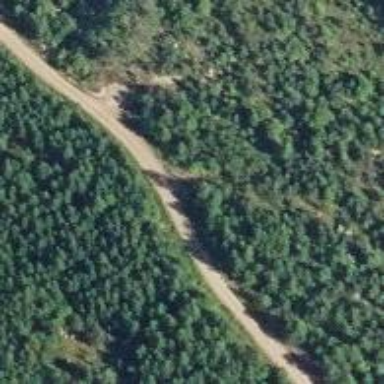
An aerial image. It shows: Well-maintained track road with grade 1 tracktype.